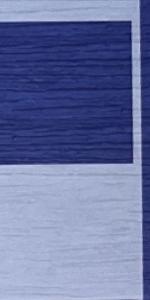
Label: Empty